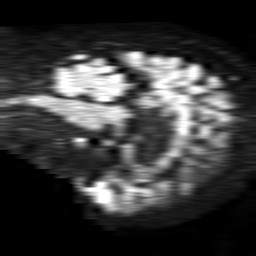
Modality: TRACE
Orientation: sagittal
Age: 73
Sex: male
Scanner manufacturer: philips
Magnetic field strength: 1.5 T
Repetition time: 4.6 s
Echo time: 0.08631 s